Field crop: tomato
Growth stage: 1
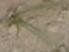
Species: cyperus